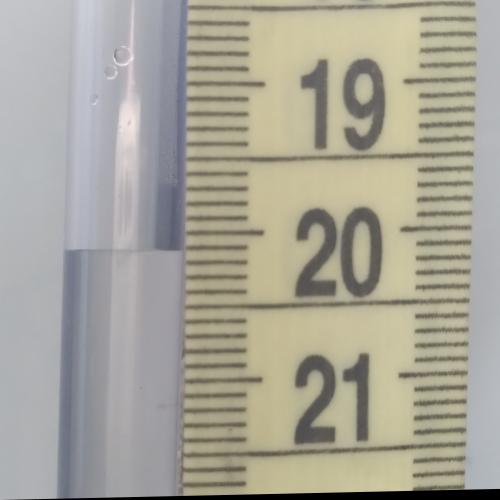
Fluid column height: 20.1 cm